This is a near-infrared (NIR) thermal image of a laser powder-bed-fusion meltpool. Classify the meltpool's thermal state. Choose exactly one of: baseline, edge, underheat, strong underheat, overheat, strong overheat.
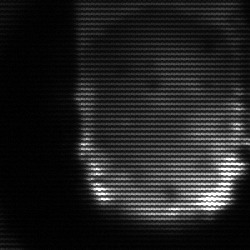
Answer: baseline